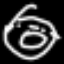
Label: donut